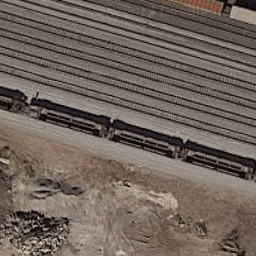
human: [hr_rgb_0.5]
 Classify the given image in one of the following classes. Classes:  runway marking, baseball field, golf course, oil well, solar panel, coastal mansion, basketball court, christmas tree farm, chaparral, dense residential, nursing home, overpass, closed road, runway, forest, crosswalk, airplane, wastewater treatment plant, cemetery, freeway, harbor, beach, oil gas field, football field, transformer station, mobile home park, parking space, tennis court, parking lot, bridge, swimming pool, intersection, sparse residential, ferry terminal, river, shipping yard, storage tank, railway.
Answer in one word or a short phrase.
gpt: railway